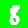
Digit: 8